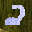
Label: 2